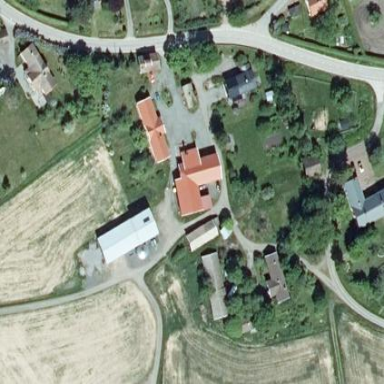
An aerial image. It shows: Farmyard area.